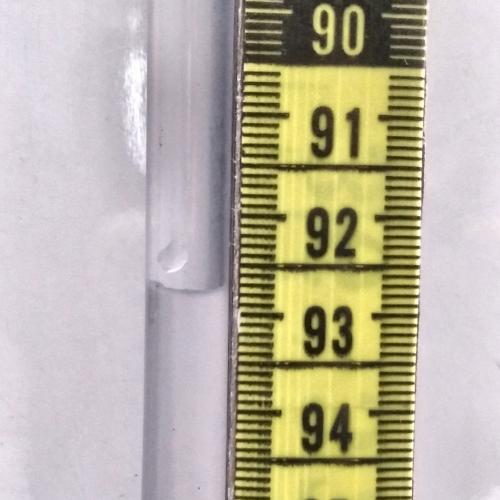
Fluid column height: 92.8 cm